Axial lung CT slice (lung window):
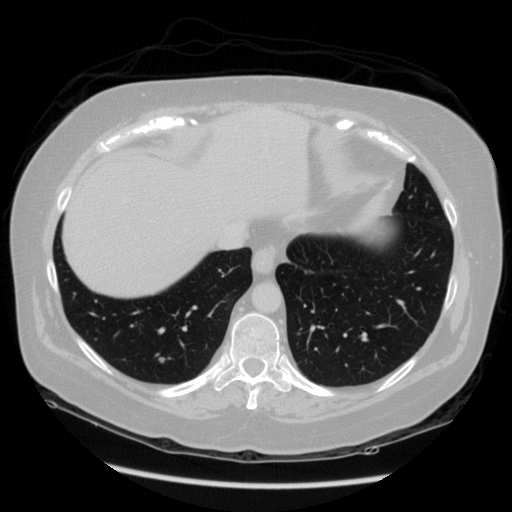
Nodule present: yes
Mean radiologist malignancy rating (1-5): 3